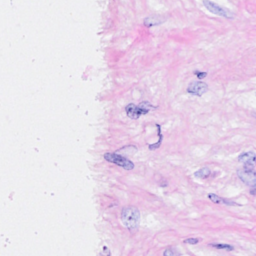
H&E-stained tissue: Breast